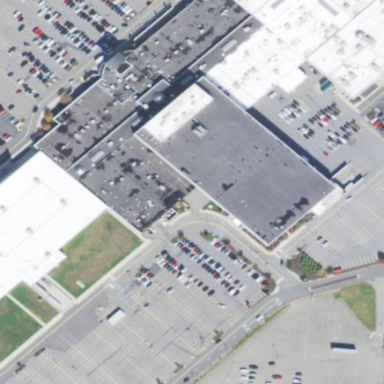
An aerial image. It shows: Retail building in mall.